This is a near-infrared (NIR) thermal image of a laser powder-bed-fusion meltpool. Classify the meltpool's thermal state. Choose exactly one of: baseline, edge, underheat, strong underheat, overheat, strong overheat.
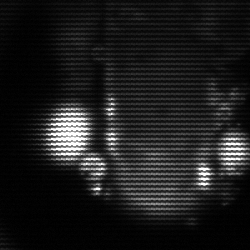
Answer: strong underheat